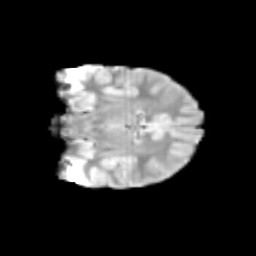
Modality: T2w
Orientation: coronal
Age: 11
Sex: female
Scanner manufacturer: siemens
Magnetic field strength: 3 T
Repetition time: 3.8 s
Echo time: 0.07 s